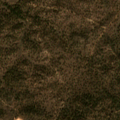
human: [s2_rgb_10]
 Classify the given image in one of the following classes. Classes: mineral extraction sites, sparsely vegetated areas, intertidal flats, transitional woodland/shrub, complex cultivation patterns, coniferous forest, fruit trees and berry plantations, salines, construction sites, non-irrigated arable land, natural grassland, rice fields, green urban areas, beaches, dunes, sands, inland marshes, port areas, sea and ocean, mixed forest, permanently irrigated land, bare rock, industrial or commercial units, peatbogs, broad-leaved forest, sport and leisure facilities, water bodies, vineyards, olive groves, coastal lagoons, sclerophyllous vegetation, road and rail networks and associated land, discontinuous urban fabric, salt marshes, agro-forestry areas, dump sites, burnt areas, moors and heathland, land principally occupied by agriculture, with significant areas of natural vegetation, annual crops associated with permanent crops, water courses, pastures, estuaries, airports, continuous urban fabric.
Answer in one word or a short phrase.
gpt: agro-forestry areas